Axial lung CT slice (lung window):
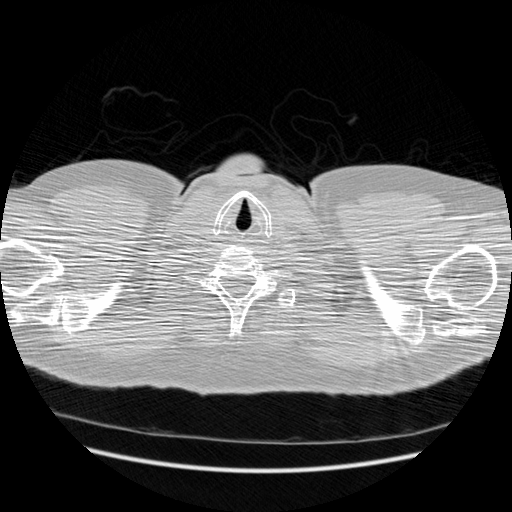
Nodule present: no